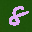
Label: 8